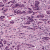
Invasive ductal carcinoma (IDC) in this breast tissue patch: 1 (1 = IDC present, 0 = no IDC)